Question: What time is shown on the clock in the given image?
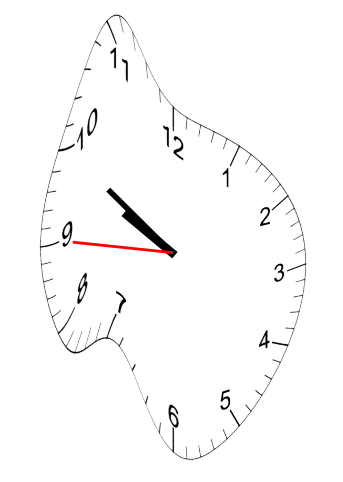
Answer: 09:49:45